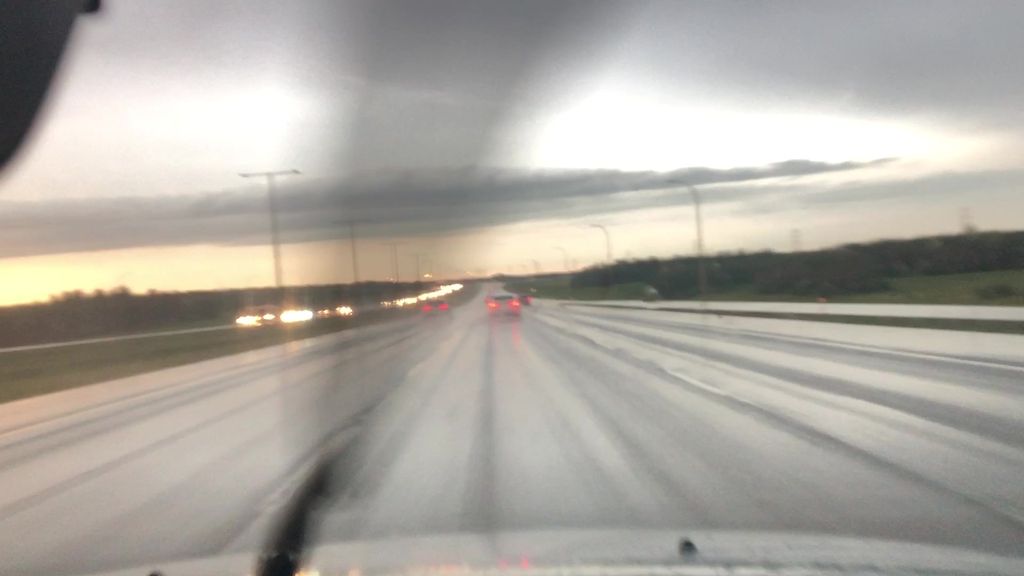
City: edmonton